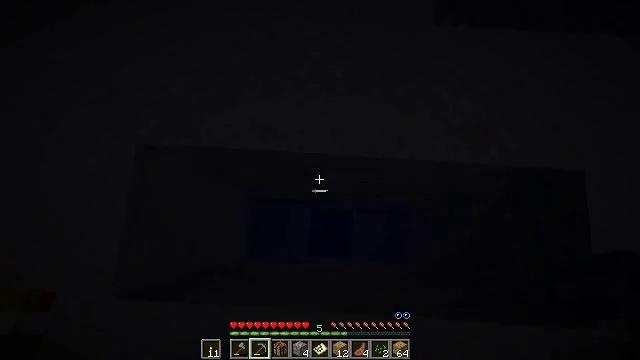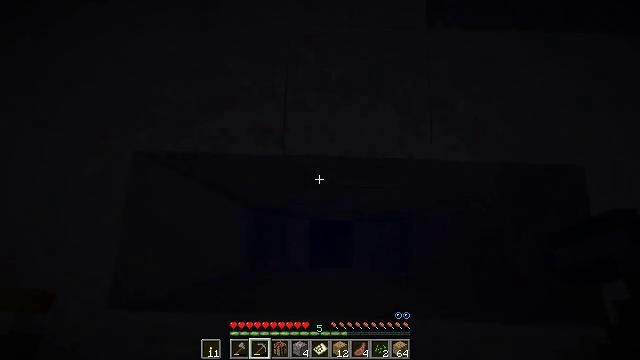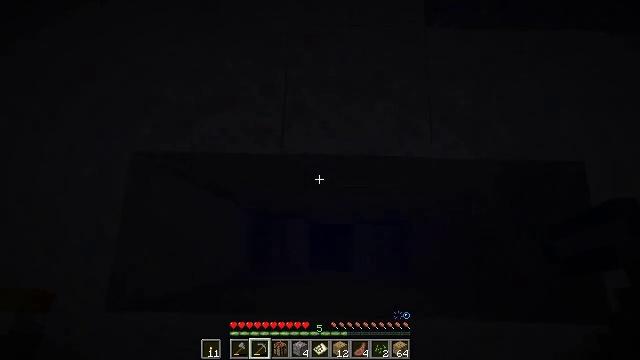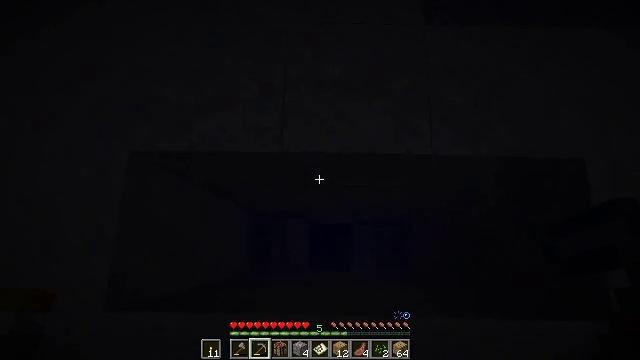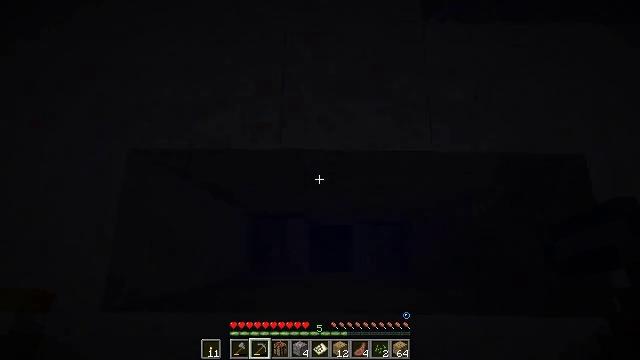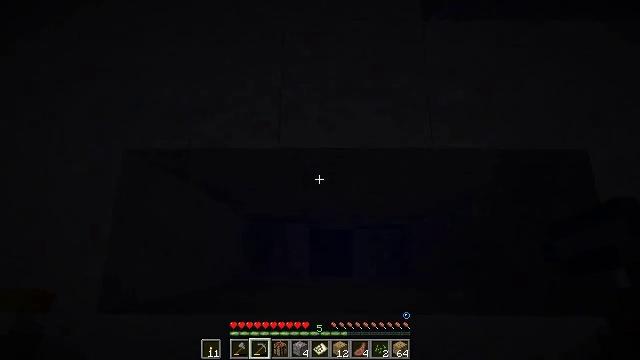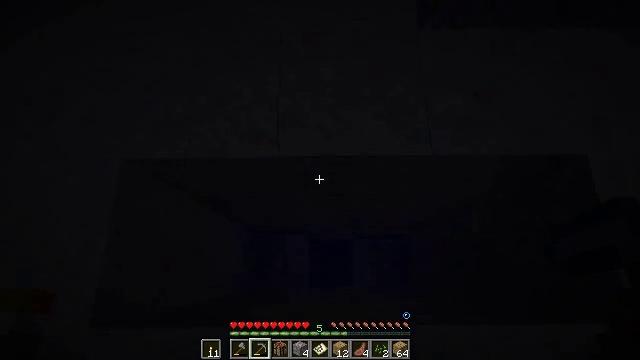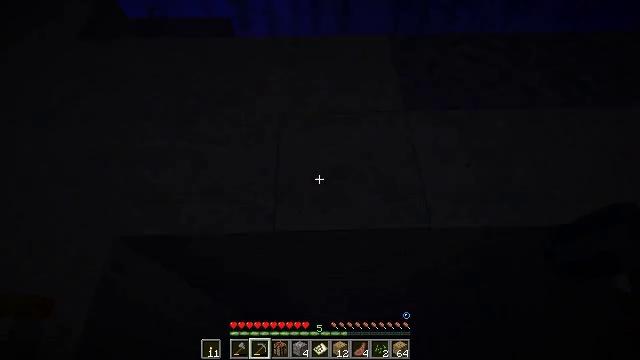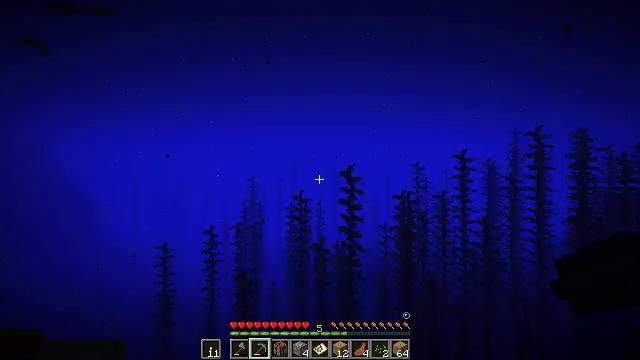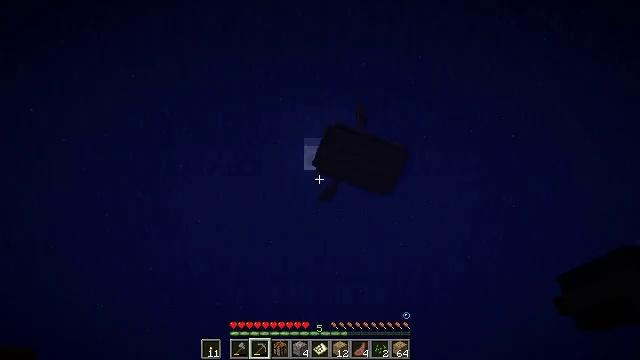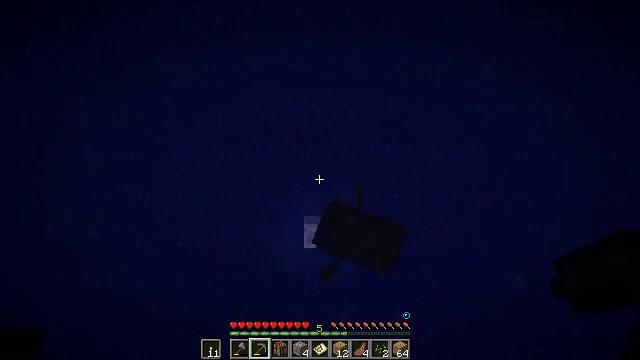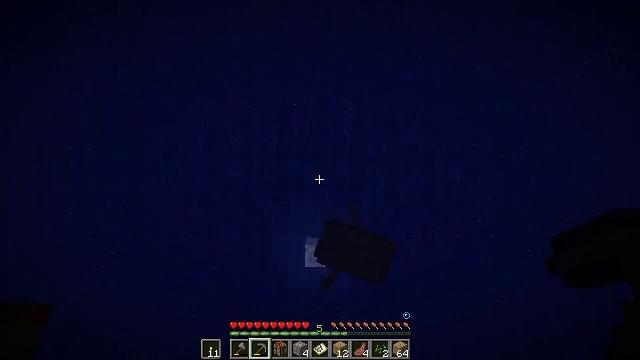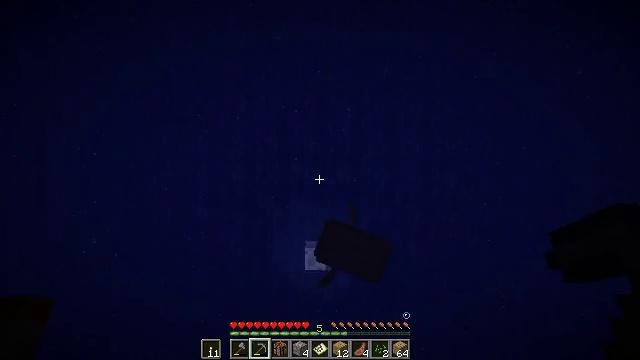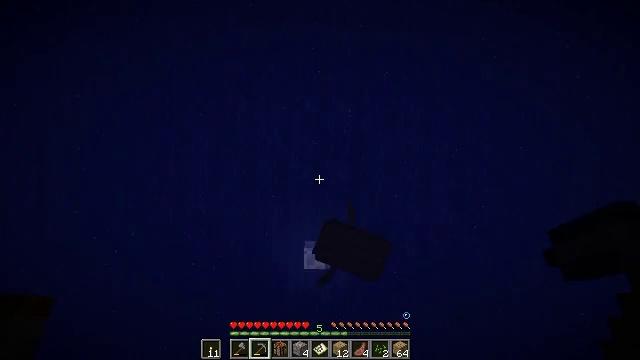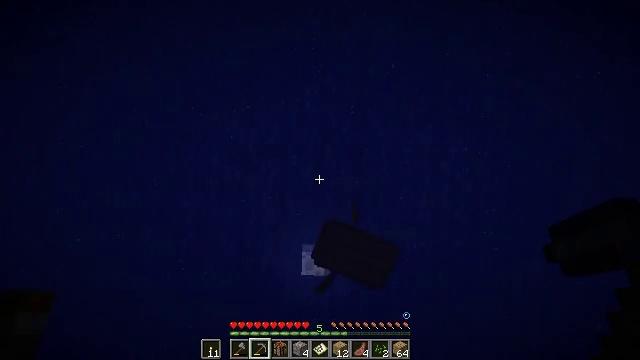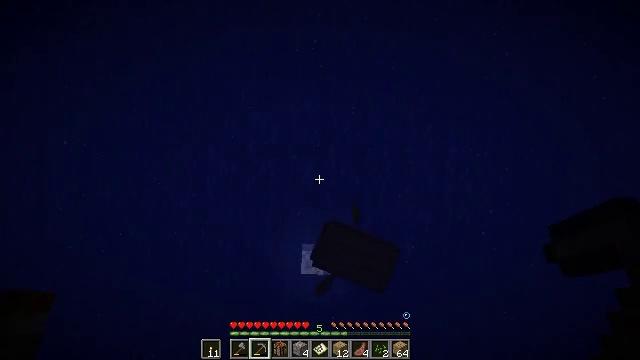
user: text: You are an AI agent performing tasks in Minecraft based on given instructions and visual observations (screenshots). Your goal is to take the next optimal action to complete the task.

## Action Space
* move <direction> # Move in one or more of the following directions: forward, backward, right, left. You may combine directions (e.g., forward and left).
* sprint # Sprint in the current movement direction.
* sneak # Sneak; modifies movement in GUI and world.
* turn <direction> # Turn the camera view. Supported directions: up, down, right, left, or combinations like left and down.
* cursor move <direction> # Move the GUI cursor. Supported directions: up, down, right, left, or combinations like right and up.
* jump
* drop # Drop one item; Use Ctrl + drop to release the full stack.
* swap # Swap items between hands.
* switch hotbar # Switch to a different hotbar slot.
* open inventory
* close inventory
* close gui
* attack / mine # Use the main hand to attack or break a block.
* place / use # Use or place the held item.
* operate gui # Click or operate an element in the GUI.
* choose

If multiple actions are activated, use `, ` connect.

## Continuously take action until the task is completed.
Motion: motion action
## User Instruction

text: Dig up some sand.
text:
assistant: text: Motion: turn right and up
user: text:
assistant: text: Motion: no_op
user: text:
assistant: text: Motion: no_op
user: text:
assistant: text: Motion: no_op
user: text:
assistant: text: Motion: turn up
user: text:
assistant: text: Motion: turn up
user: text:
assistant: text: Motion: turn right and up
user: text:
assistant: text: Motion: turn left and up
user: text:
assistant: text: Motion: move forward, sprint, turn up
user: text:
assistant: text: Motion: move forward, sprint, turn up
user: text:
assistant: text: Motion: move forward, sprint, turn up, jump
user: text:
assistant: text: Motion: move forward, turn up, jump
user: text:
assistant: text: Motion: turn up, jump
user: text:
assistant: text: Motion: turn up, jump
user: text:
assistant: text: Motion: turn up, jump
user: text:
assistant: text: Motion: turn up, jump
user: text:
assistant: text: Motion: jump
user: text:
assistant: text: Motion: jump
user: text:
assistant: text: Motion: jump
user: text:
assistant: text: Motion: jump
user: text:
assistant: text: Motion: jump
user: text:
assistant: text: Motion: jump
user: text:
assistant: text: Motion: sprint, jump
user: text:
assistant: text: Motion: move forward, sprint, turn up, jump
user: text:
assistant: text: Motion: move forward, sprint, jump
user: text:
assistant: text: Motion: move forward, sprint, jump
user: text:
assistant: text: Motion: move forward, jump
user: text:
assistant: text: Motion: move forward, jump
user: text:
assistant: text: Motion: move forward, jump
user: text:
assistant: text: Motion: move forward, jump